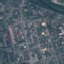
Land use / land cover: Residential